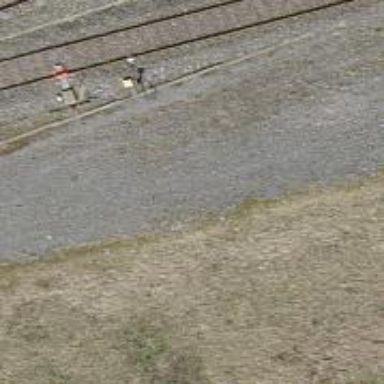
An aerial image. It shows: Abandoned railway yard with one track.